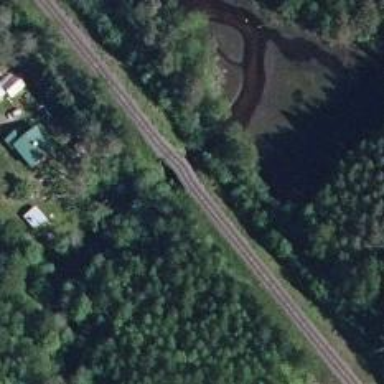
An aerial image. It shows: Bridge over railway line.